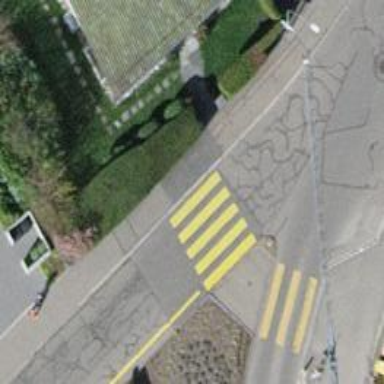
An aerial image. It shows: Uncontrolled road crossing with markings.